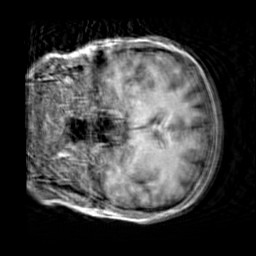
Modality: T1w
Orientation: coronal
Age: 41
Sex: female
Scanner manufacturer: siemens
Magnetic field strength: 3 T
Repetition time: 2.3 s
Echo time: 0.00303 s